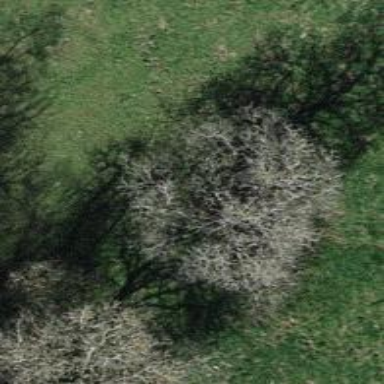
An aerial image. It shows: Beautiful tree in nature.